Field crop: maize
Growth stage: 1
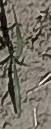
Species: sorghum